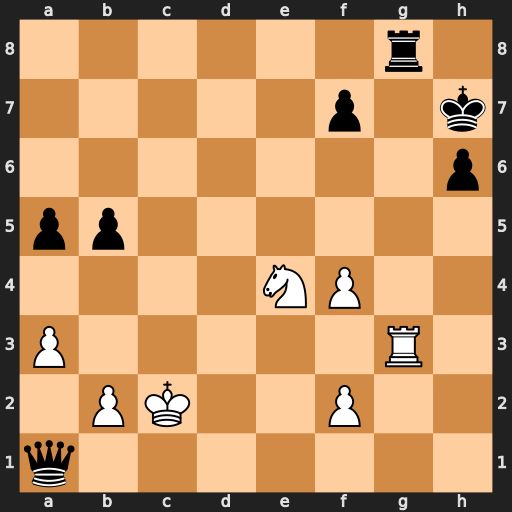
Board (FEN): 6r1/5p1k/7p/pp6/4NP2/P5R1/1PK2P2/q7
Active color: w
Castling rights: -
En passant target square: -
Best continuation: Nf6+ Kh8 Rxg8#